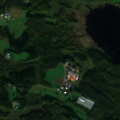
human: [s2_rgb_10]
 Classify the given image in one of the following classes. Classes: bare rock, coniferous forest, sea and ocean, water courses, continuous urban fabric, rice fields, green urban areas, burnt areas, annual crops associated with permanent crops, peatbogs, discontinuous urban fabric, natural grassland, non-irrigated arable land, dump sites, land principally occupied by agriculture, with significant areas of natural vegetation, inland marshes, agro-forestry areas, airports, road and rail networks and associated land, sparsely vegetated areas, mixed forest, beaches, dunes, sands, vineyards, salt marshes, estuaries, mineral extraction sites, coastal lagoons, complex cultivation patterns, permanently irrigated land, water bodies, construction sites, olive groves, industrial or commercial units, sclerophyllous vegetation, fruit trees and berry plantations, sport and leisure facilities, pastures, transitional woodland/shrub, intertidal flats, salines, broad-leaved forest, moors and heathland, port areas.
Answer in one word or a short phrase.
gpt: land principally occupied by agriculture, with significant areas of natural vegetation, broad-leaved forest, coniferous forest, mixed forest, water bodies